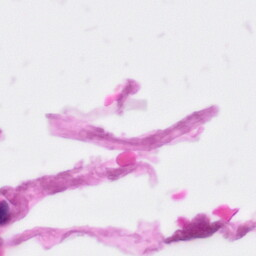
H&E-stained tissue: Pancreatic